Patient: sex F, age 67
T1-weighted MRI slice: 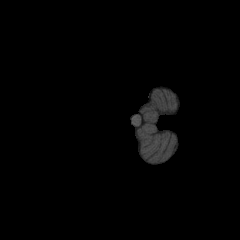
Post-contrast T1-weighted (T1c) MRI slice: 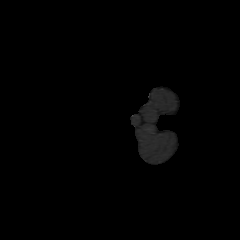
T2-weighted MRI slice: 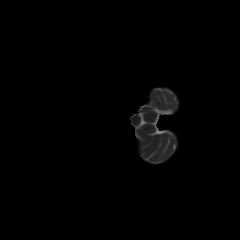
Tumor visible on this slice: no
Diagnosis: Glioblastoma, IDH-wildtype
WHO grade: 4